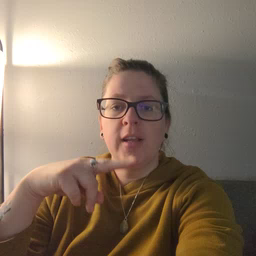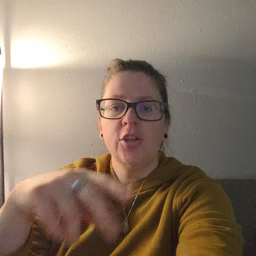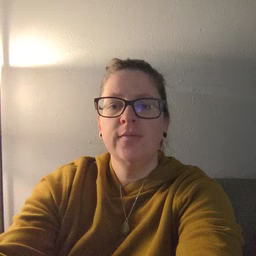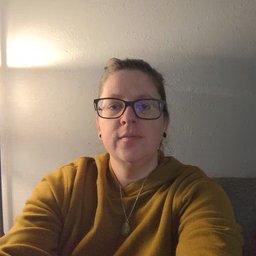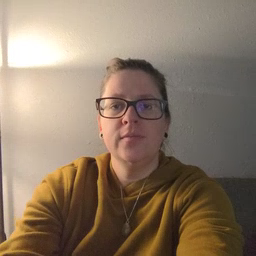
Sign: chair